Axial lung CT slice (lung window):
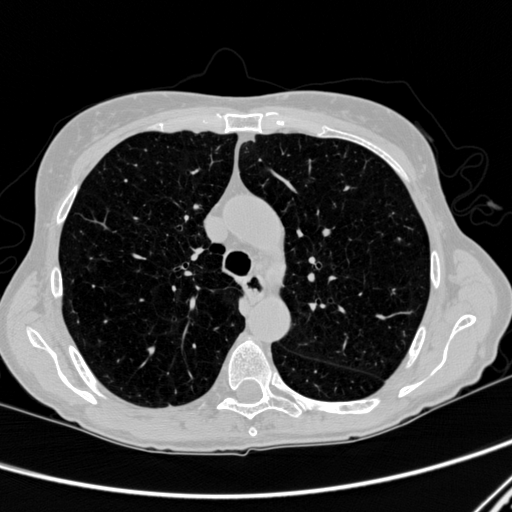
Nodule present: no